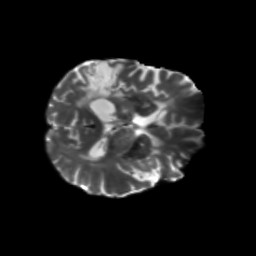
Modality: T2w
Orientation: axial
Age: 62
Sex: female
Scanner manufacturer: siemens
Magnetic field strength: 3 T
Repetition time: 5.47 s
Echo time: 0.0854 s